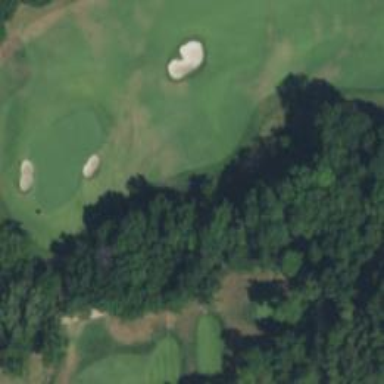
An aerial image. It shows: Pathway for golfing.